Question: What is the reading of this measurement?
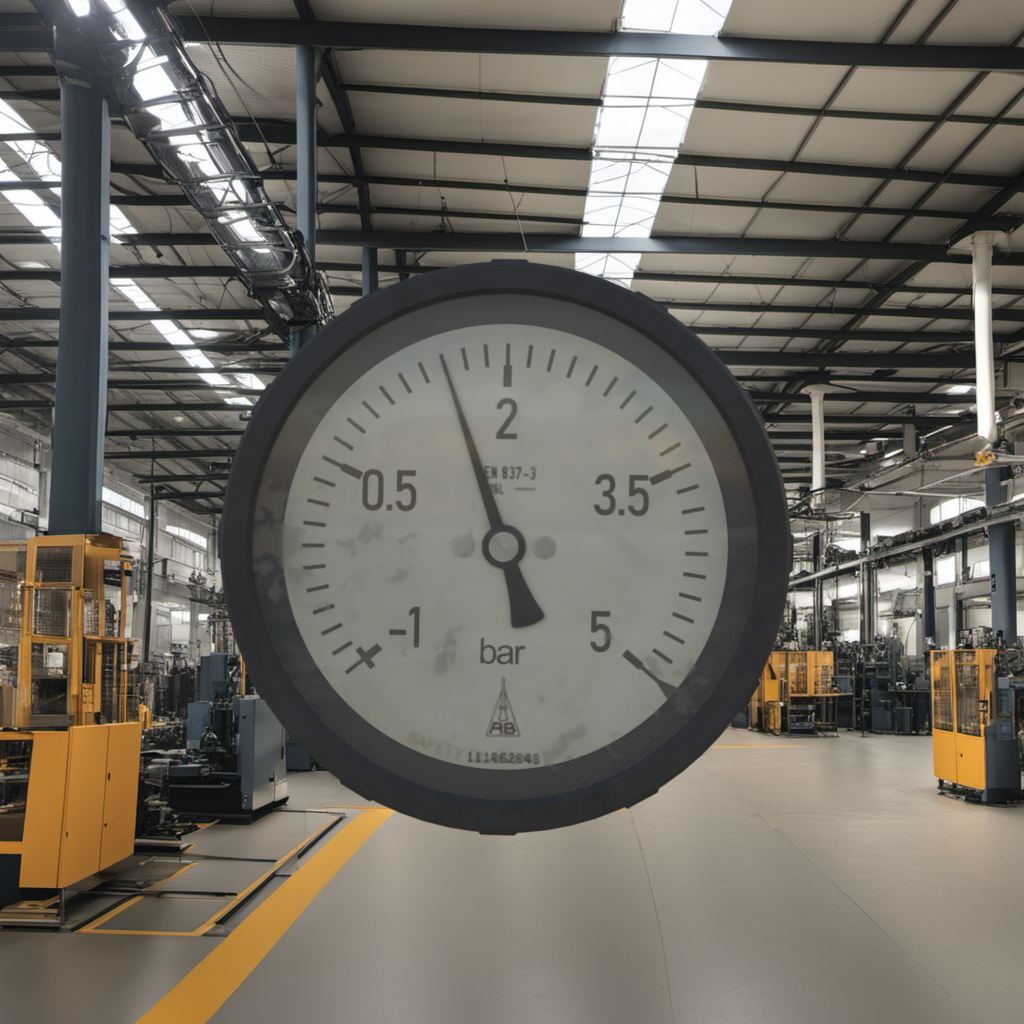
Answer: The result is 1.55
Question: What is the value range of this measurement?
Answer: The range is from -1 to 5
Question: What is the minimum and maximum reading range of this measurement?
Answer: The minimum value is -1 and the maximum value is 5